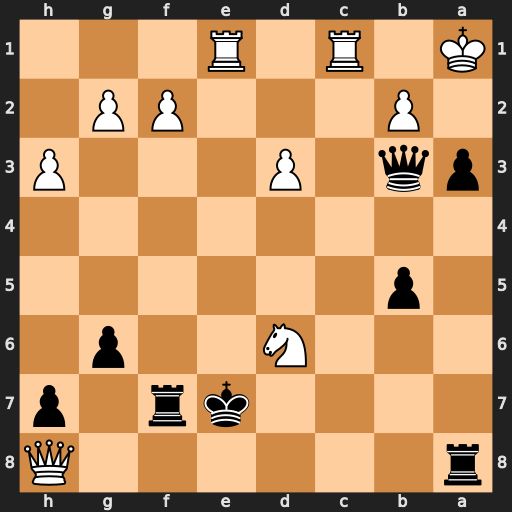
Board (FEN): r6Q/4kr1p/3N2p1/1p6/8/pq1P3P/1P3PP1/K1R1R3
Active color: b
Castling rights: -
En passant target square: -
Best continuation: Kd7 Rc7+ Kxc7 Qc3+ Qxc3